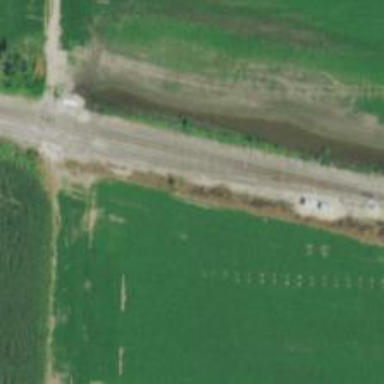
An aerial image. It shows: Railway siding with rails.